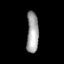
Tissue: lung
Cell type: Fibroblasts
Senescence score: 0.5861
Nuclear area (px): 482
Mean DAPI intensity: 159.683